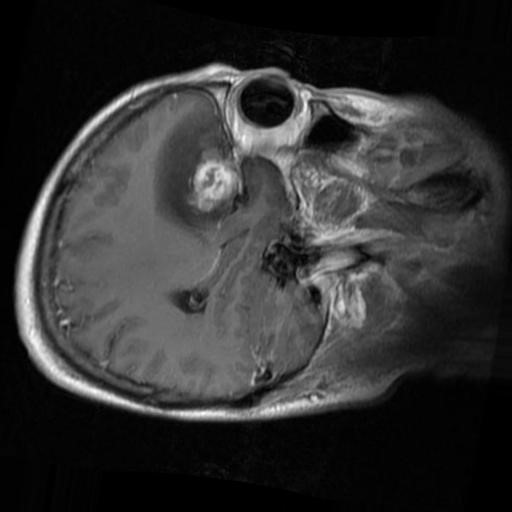
Label: brain_menin